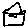
Label: house